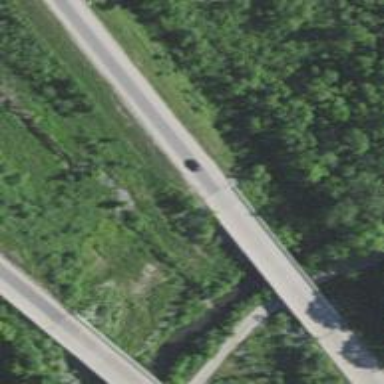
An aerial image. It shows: Bridge over motorway.